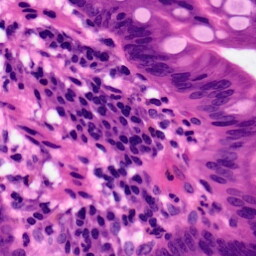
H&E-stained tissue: Pancreatic